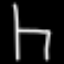
Label: chair